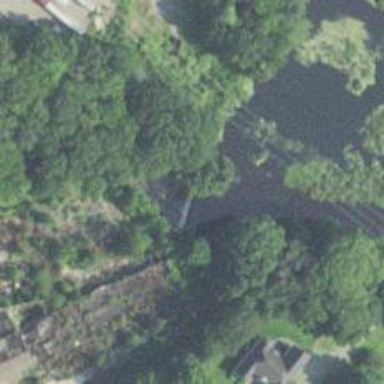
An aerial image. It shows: Weir along the waterway.